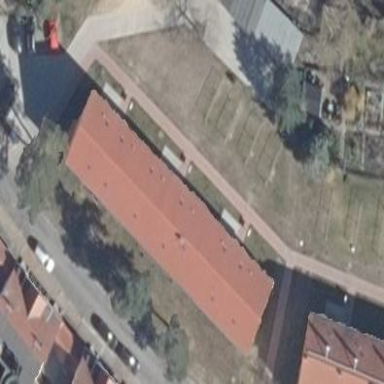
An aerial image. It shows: Building with gabled roof.